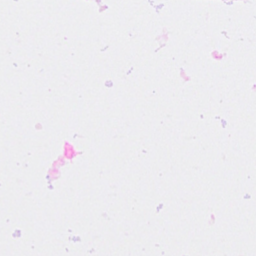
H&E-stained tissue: Breast